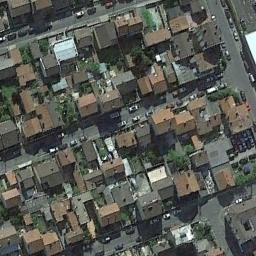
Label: dense_residential